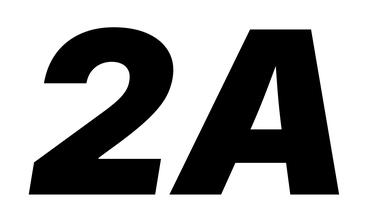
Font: Inter-Italic_Black_Italic